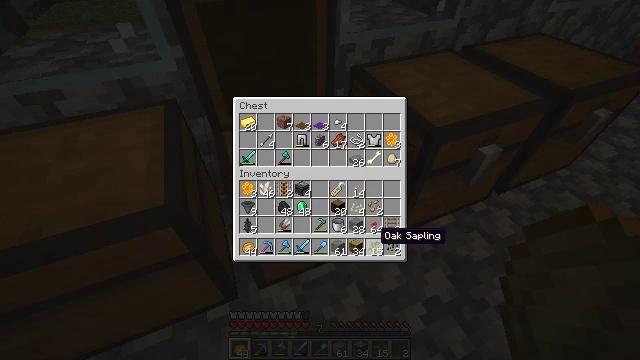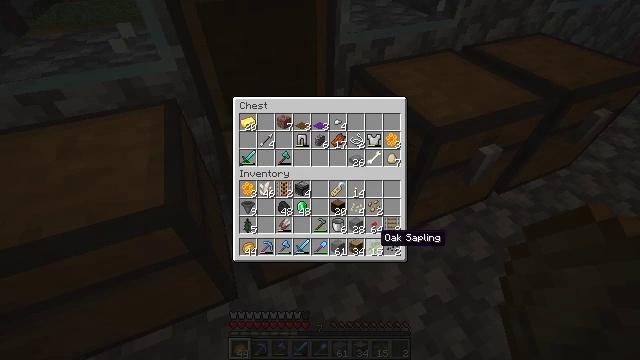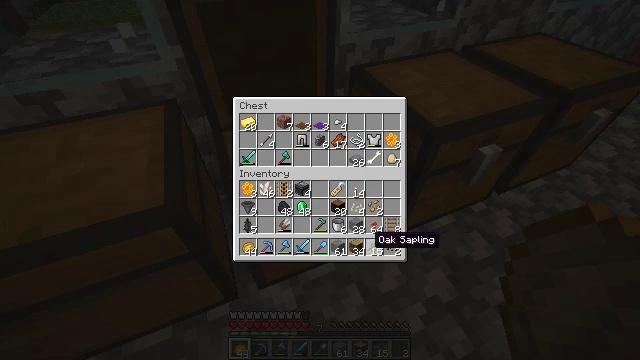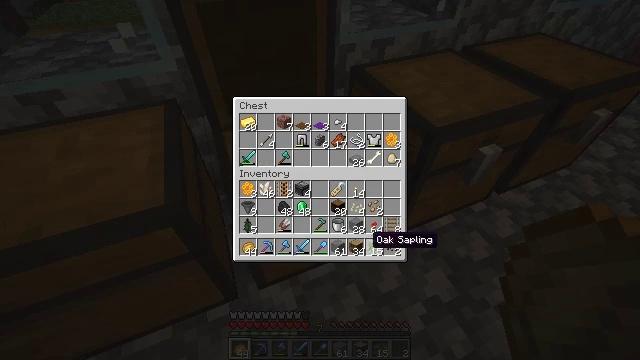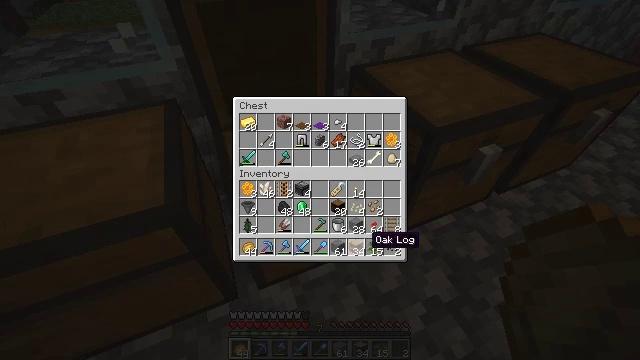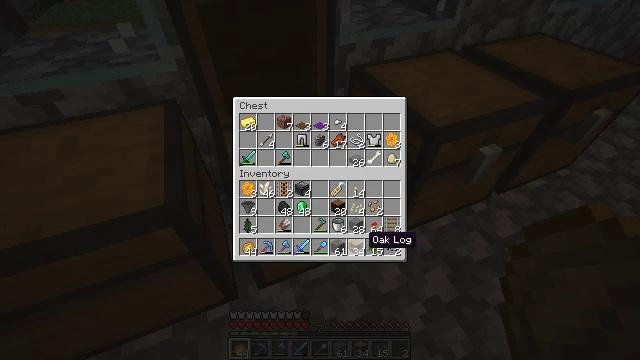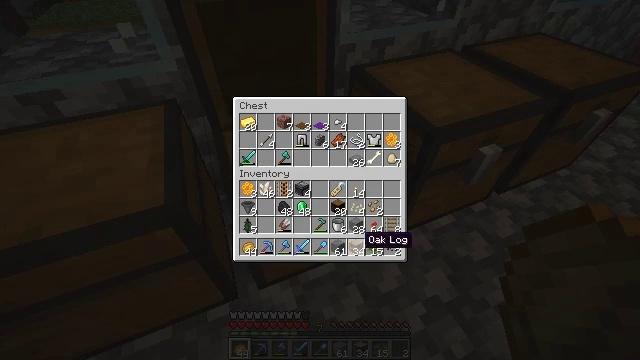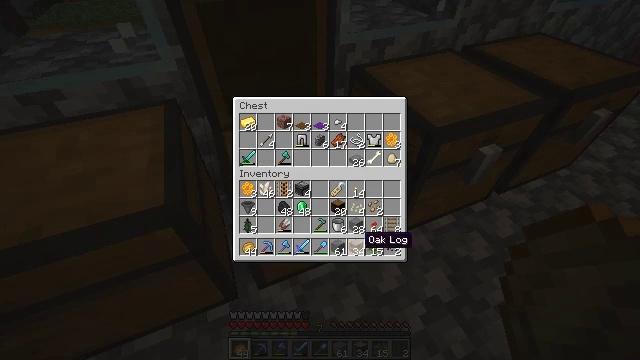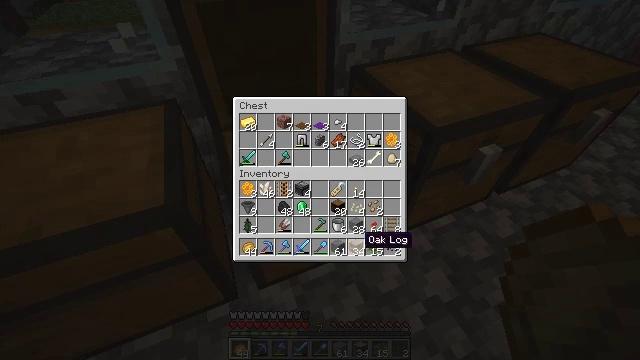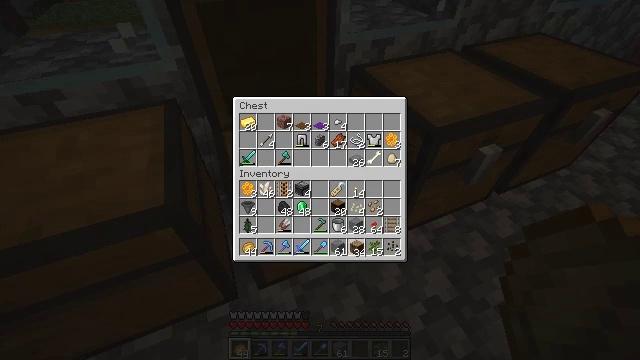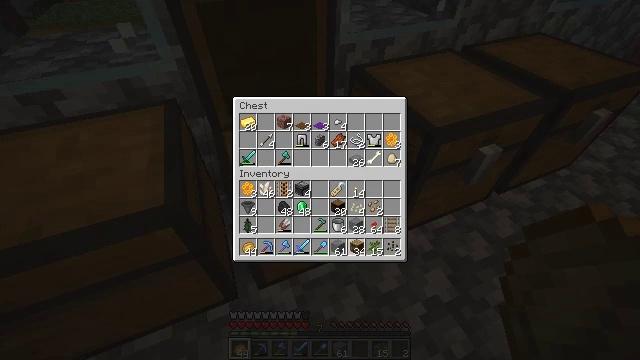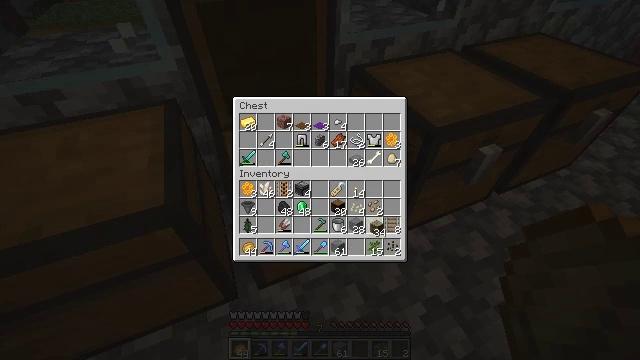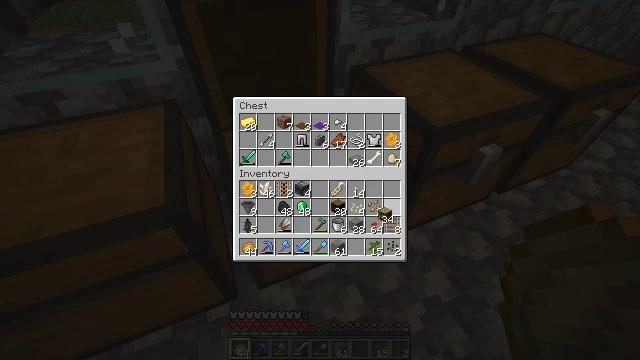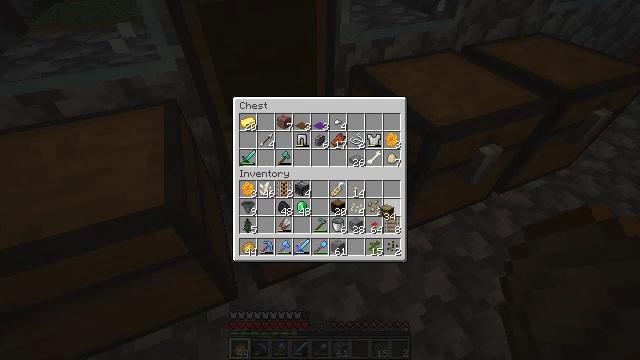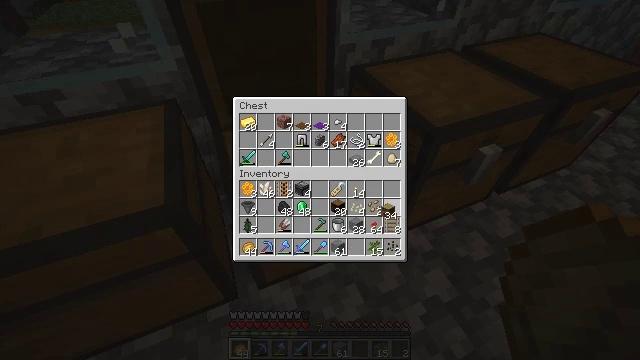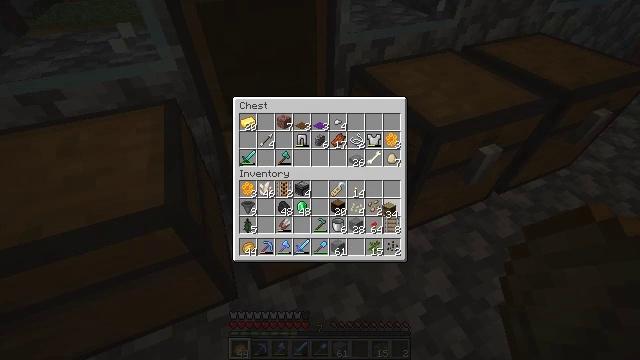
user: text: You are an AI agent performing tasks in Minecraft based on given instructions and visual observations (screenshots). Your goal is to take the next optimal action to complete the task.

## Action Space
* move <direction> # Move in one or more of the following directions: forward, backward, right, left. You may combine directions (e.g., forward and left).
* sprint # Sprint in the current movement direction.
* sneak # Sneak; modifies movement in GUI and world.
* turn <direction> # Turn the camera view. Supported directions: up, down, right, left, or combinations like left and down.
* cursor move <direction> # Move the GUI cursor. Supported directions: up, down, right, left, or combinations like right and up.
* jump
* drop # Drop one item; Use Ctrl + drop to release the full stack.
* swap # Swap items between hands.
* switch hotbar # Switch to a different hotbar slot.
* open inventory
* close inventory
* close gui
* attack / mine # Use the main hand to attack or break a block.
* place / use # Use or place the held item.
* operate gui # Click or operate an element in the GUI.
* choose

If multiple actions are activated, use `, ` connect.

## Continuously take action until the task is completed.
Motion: motion action
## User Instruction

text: Collect the brewing stand for reuse.
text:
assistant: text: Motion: no_op
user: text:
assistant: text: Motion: no_op
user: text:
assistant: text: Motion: no_op
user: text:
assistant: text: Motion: no_op
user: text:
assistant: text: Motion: no_op
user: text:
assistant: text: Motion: no_op
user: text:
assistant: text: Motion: no_op
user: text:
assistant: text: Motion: no_op
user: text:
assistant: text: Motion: operate gui
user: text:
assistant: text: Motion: operate gui
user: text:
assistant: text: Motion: cursor move right and up, operate gui
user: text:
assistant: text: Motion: cursor move right and up
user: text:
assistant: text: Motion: no_op
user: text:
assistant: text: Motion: no_op
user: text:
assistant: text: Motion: no_op
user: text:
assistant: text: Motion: no_op
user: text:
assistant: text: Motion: no_op
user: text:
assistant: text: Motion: operate gui
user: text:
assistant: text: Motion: operate gui
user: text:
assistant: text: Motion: operate gui
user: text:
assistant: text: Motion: no_op
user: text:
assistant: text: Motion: cursor move left
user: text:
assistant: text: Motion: cursor move left
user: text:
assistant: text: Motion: no_op
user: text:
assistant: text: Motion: no_op
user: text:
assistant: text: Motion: no_op
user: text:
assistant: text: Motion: no_op
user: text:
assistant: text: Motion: no_op
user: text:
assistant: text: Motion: no_op
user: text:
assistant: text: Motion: cursor move left